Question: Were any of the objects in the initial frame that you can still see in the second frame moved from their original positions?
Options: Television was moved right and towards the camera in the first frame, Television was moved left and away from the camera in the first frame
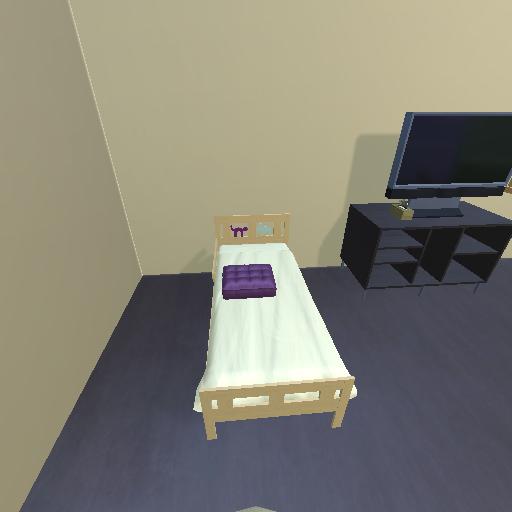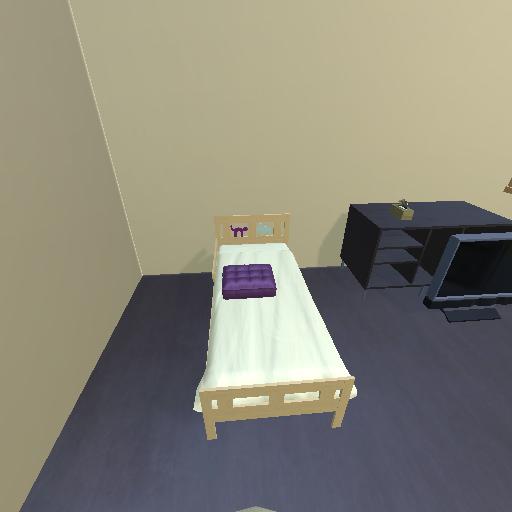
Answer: Television was moved right and towards the camera in the first frame